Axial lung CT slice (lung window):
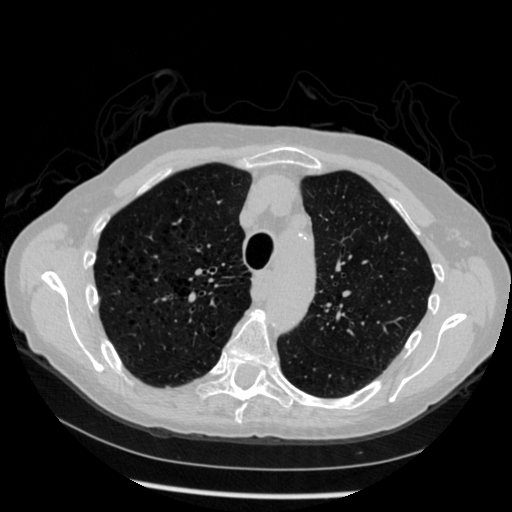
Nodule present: no